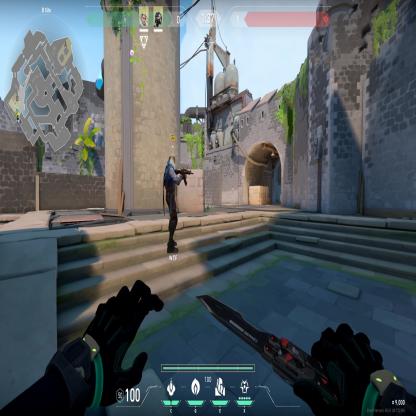
Label: teammate